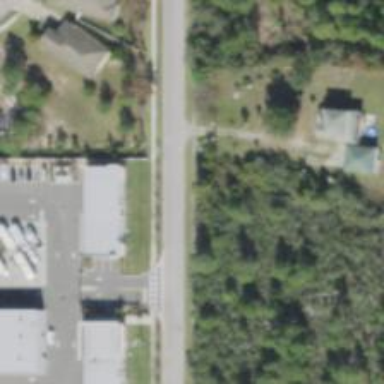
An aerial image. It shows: Driveway leading to service road.